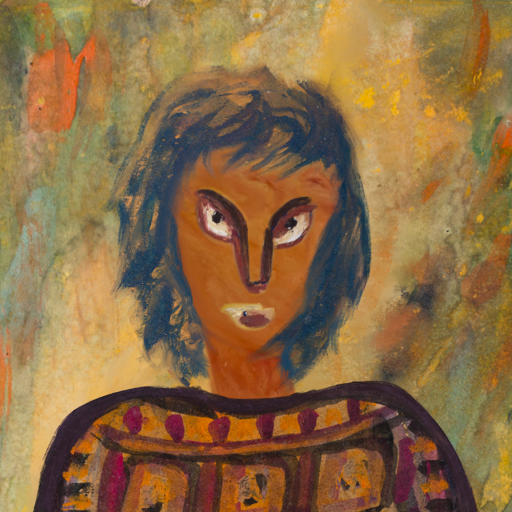
Background: Comrade, Head And Neck Front: Pious_Lady, Face Front: After_Raid, Bust: Doll, Hair Front: InTheSun, Head Accessory: Blank, Second Necklace: Blank, Necklace: Blank, Baby: Blank